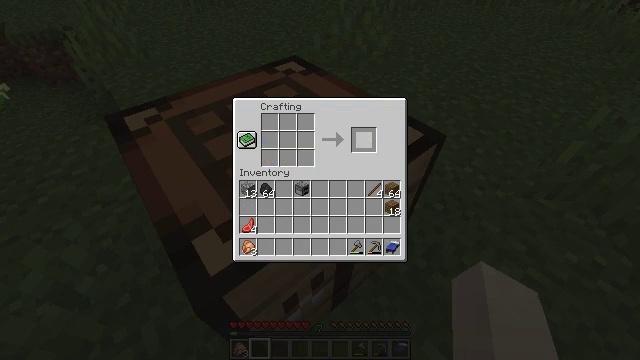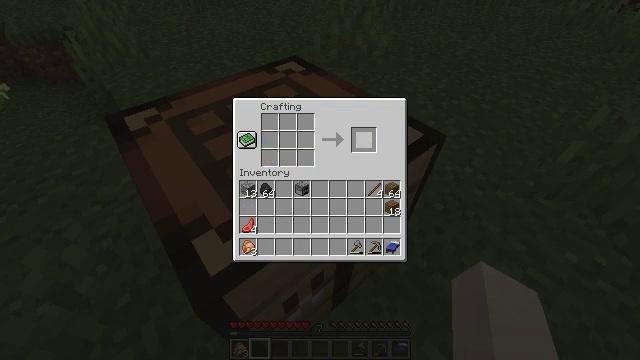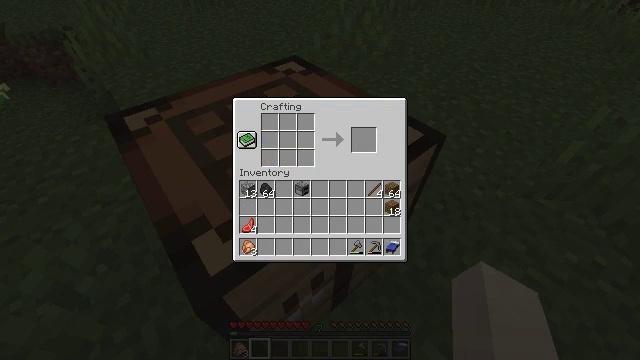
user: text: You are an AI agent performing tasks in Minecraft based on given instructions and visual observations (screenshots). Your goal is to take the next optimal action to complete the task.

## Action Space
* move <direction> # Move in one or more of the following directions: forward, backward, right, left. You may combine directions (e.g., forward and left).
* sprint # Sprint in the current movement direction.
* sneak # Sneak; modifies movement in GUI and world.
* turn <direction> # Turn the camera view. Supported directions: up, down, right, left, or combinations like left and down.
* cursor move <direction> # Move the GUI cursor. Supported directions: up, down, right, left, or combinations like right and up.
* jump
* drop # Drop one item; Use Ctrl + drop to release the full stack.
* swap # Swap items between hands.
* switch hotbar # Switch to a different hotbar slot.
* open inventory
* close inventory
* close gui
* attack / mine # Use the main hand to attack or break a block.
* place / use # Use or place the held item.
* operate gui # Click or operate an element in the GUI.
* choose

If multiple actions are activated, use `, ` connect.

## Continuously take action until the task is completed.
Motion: motion action
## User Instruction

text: Construct a blue bed with blue wool and wooden planks.
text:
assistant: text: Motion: sneak
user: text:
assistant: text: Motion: sneak, cursor move down
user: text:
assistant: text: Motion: sneak